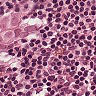
Metastatic tissue present: yes